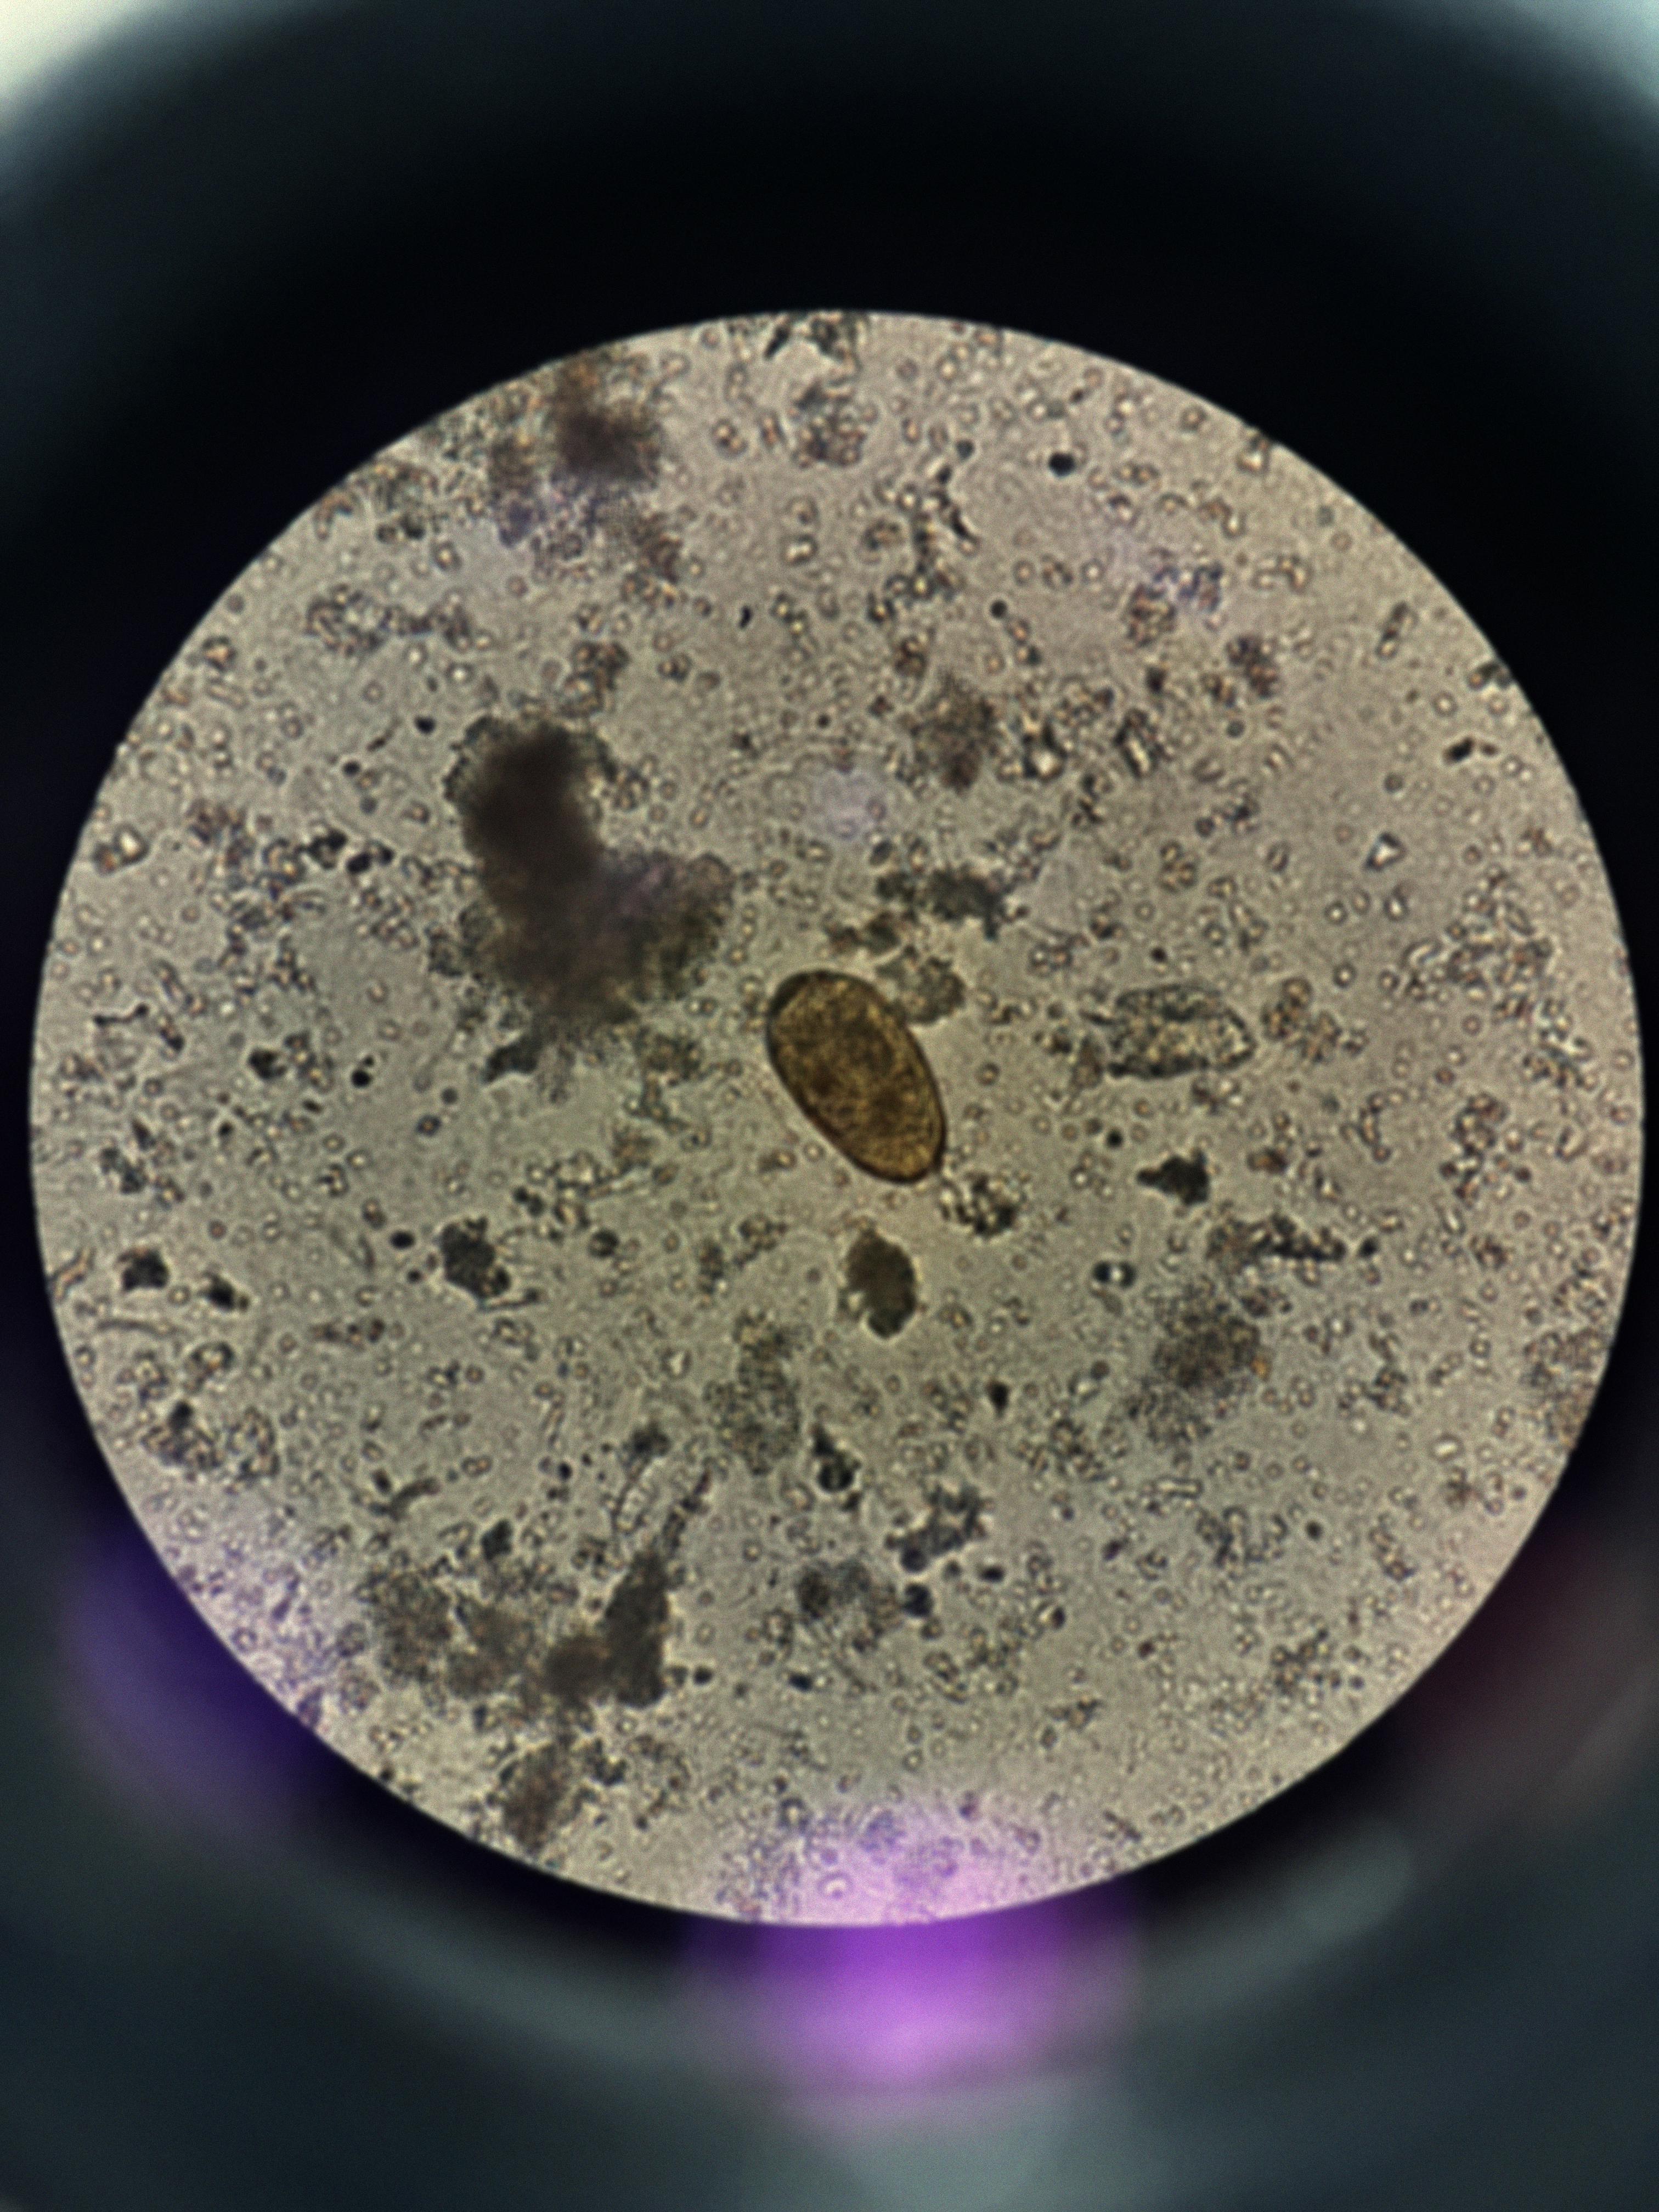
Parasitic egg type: Paragonimus spp